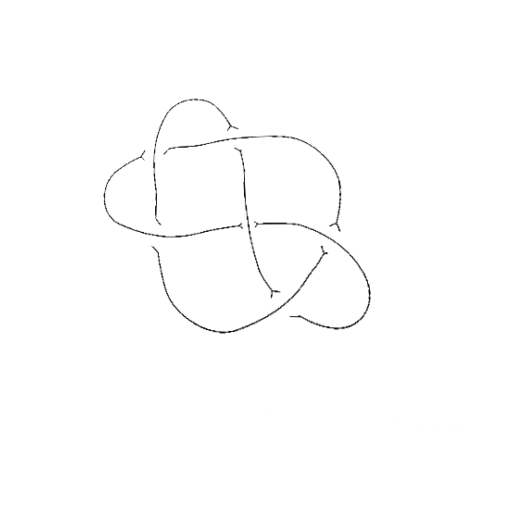
Crossing number: 6